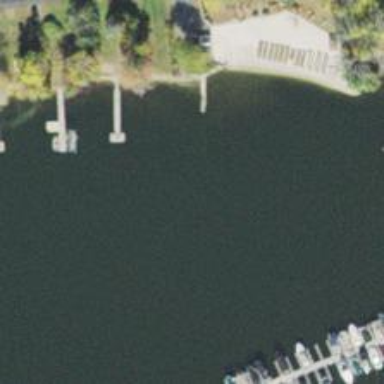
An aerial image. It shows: Man-made pier.